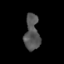
Tissue: skin
Cell type: Epithelial cells
Senescence score: 0.2459
Nuclear area (px): 509
Mean DAPI intensity: 85.525